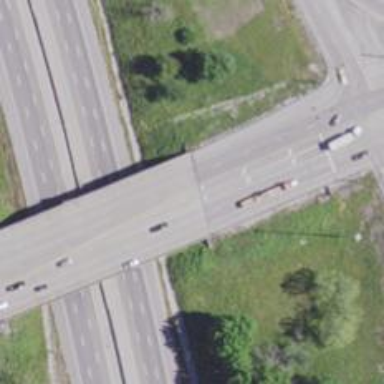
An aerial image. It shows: Bridge for trunk highway with expressway access.